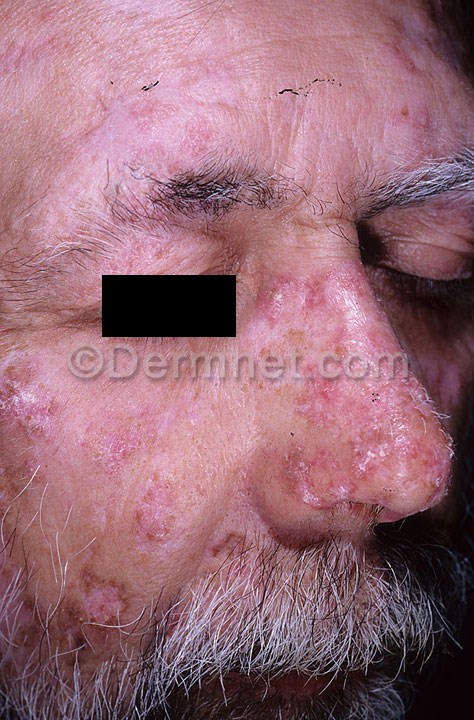
Disease: Lupus and other Connective Tissue diseases